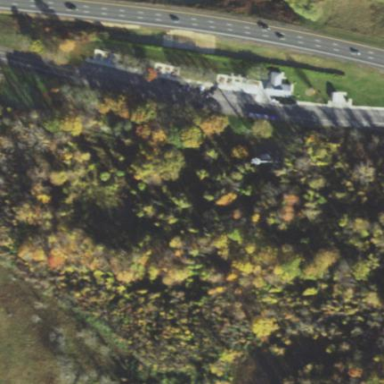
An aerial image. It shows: Rest area on the road.